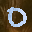
Label: 0